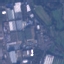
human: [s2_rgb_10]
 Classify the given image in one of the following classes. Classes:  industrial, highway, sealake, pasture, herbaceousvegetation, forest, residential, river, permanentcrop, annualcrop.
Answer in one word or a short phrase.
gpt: Industrial